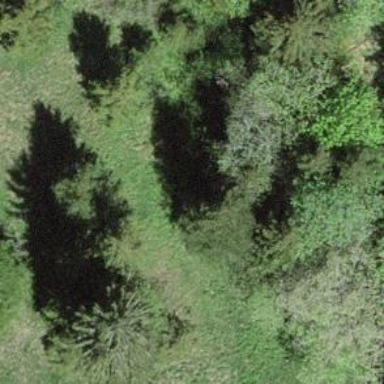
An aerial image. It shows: Beautiful woodland area.